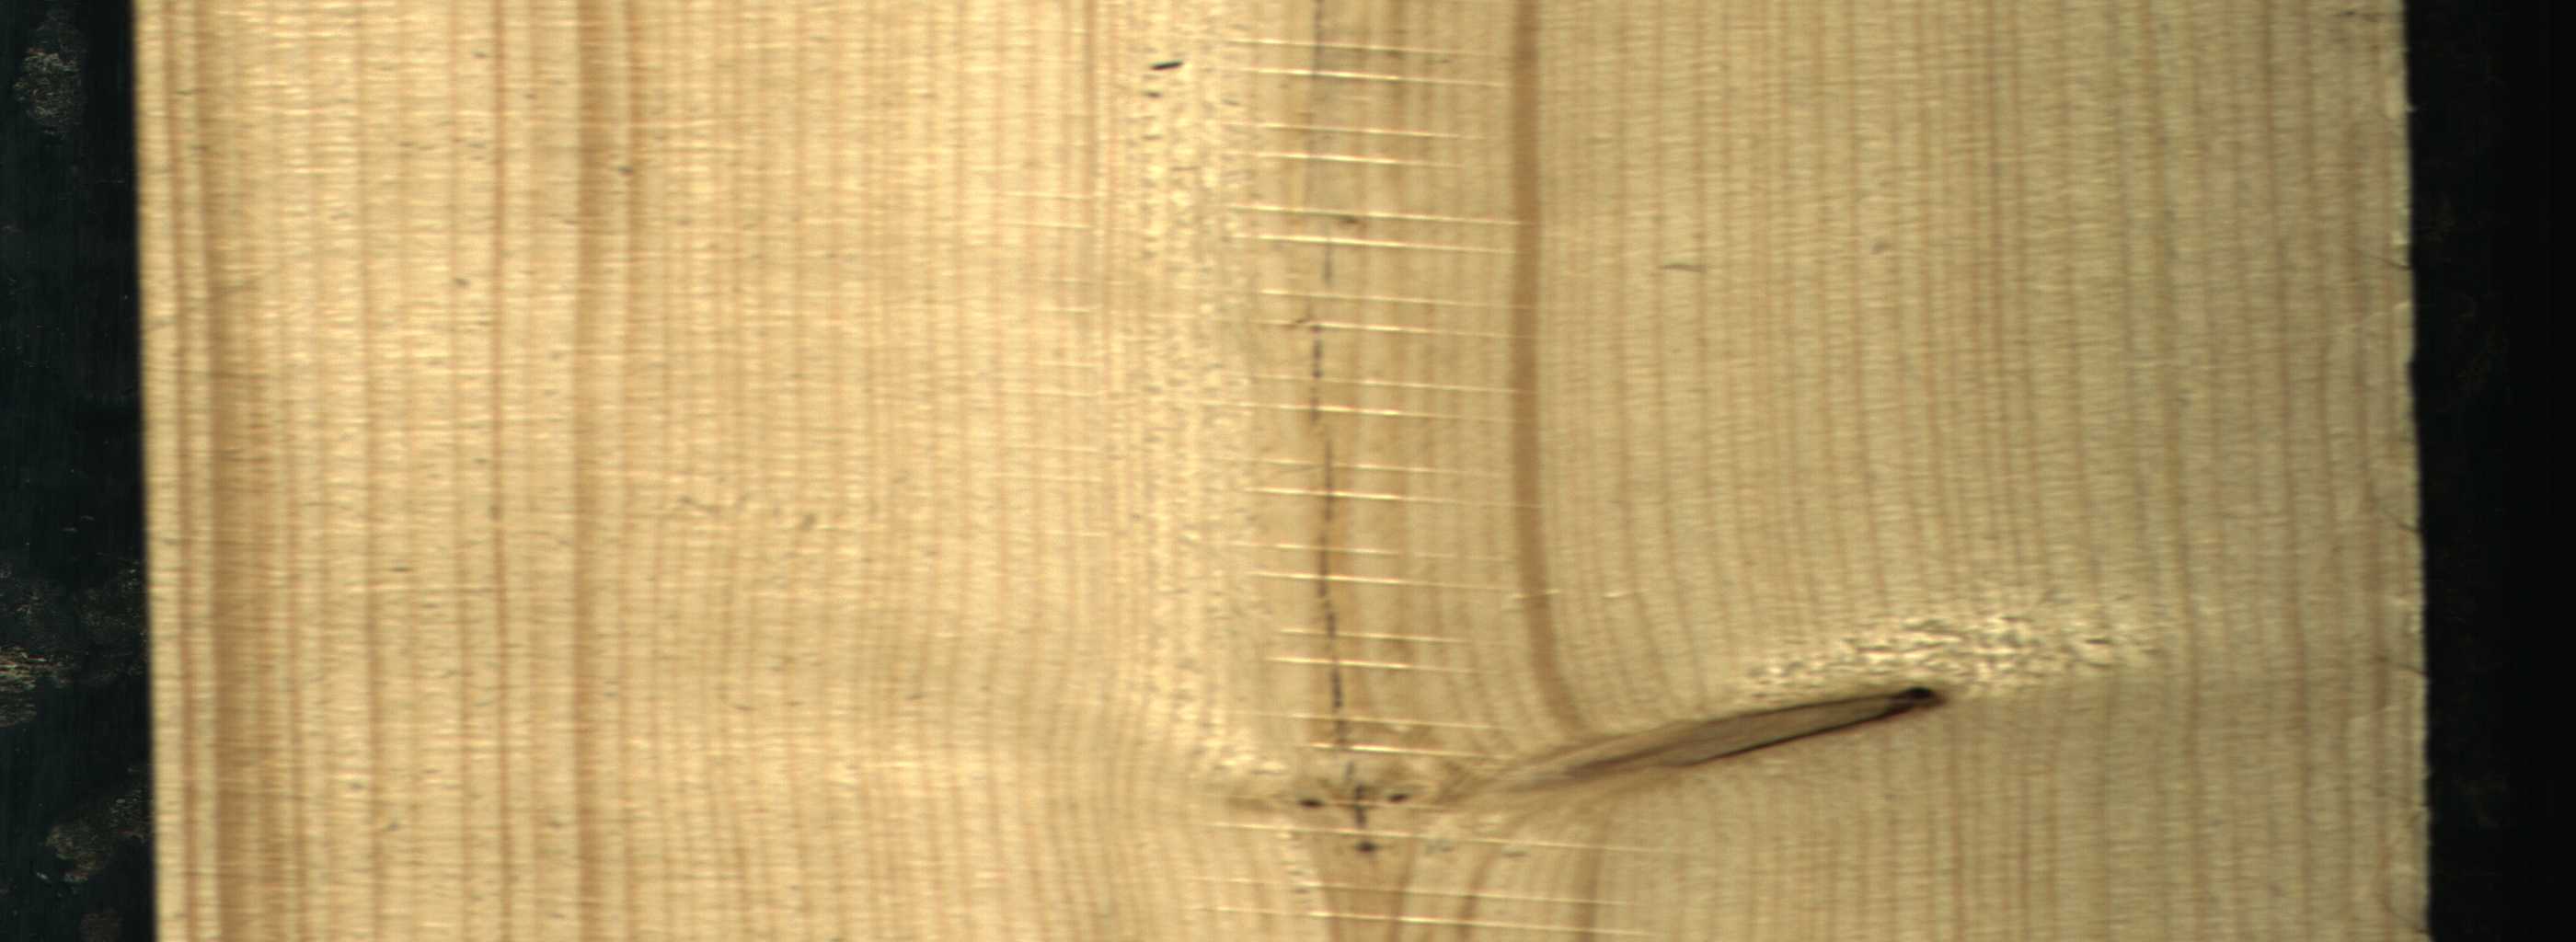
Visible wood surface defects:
Crack
Dead_Knot
Live_Knot
Live_Knot
Live_Knot